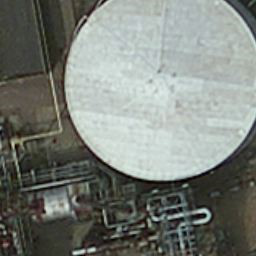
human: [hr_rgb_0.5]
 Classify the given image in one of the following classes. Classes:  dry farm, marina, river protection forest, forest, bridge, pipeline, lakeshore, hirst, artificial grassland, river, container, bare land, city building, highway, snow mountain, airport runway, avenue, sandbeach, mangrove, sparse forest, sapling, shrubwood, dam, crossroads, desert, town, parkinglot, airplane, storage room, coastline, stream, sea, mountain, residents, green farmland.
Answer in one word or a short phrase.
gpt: storage room